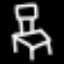
Label: chair